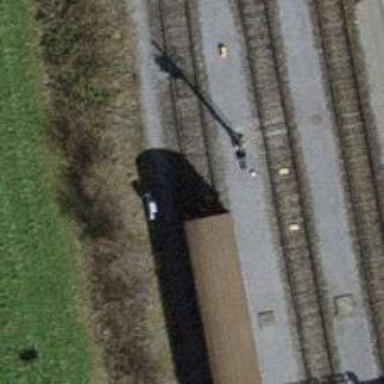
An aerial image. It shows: Single track railway spur with electrification through contact line.